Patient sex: M
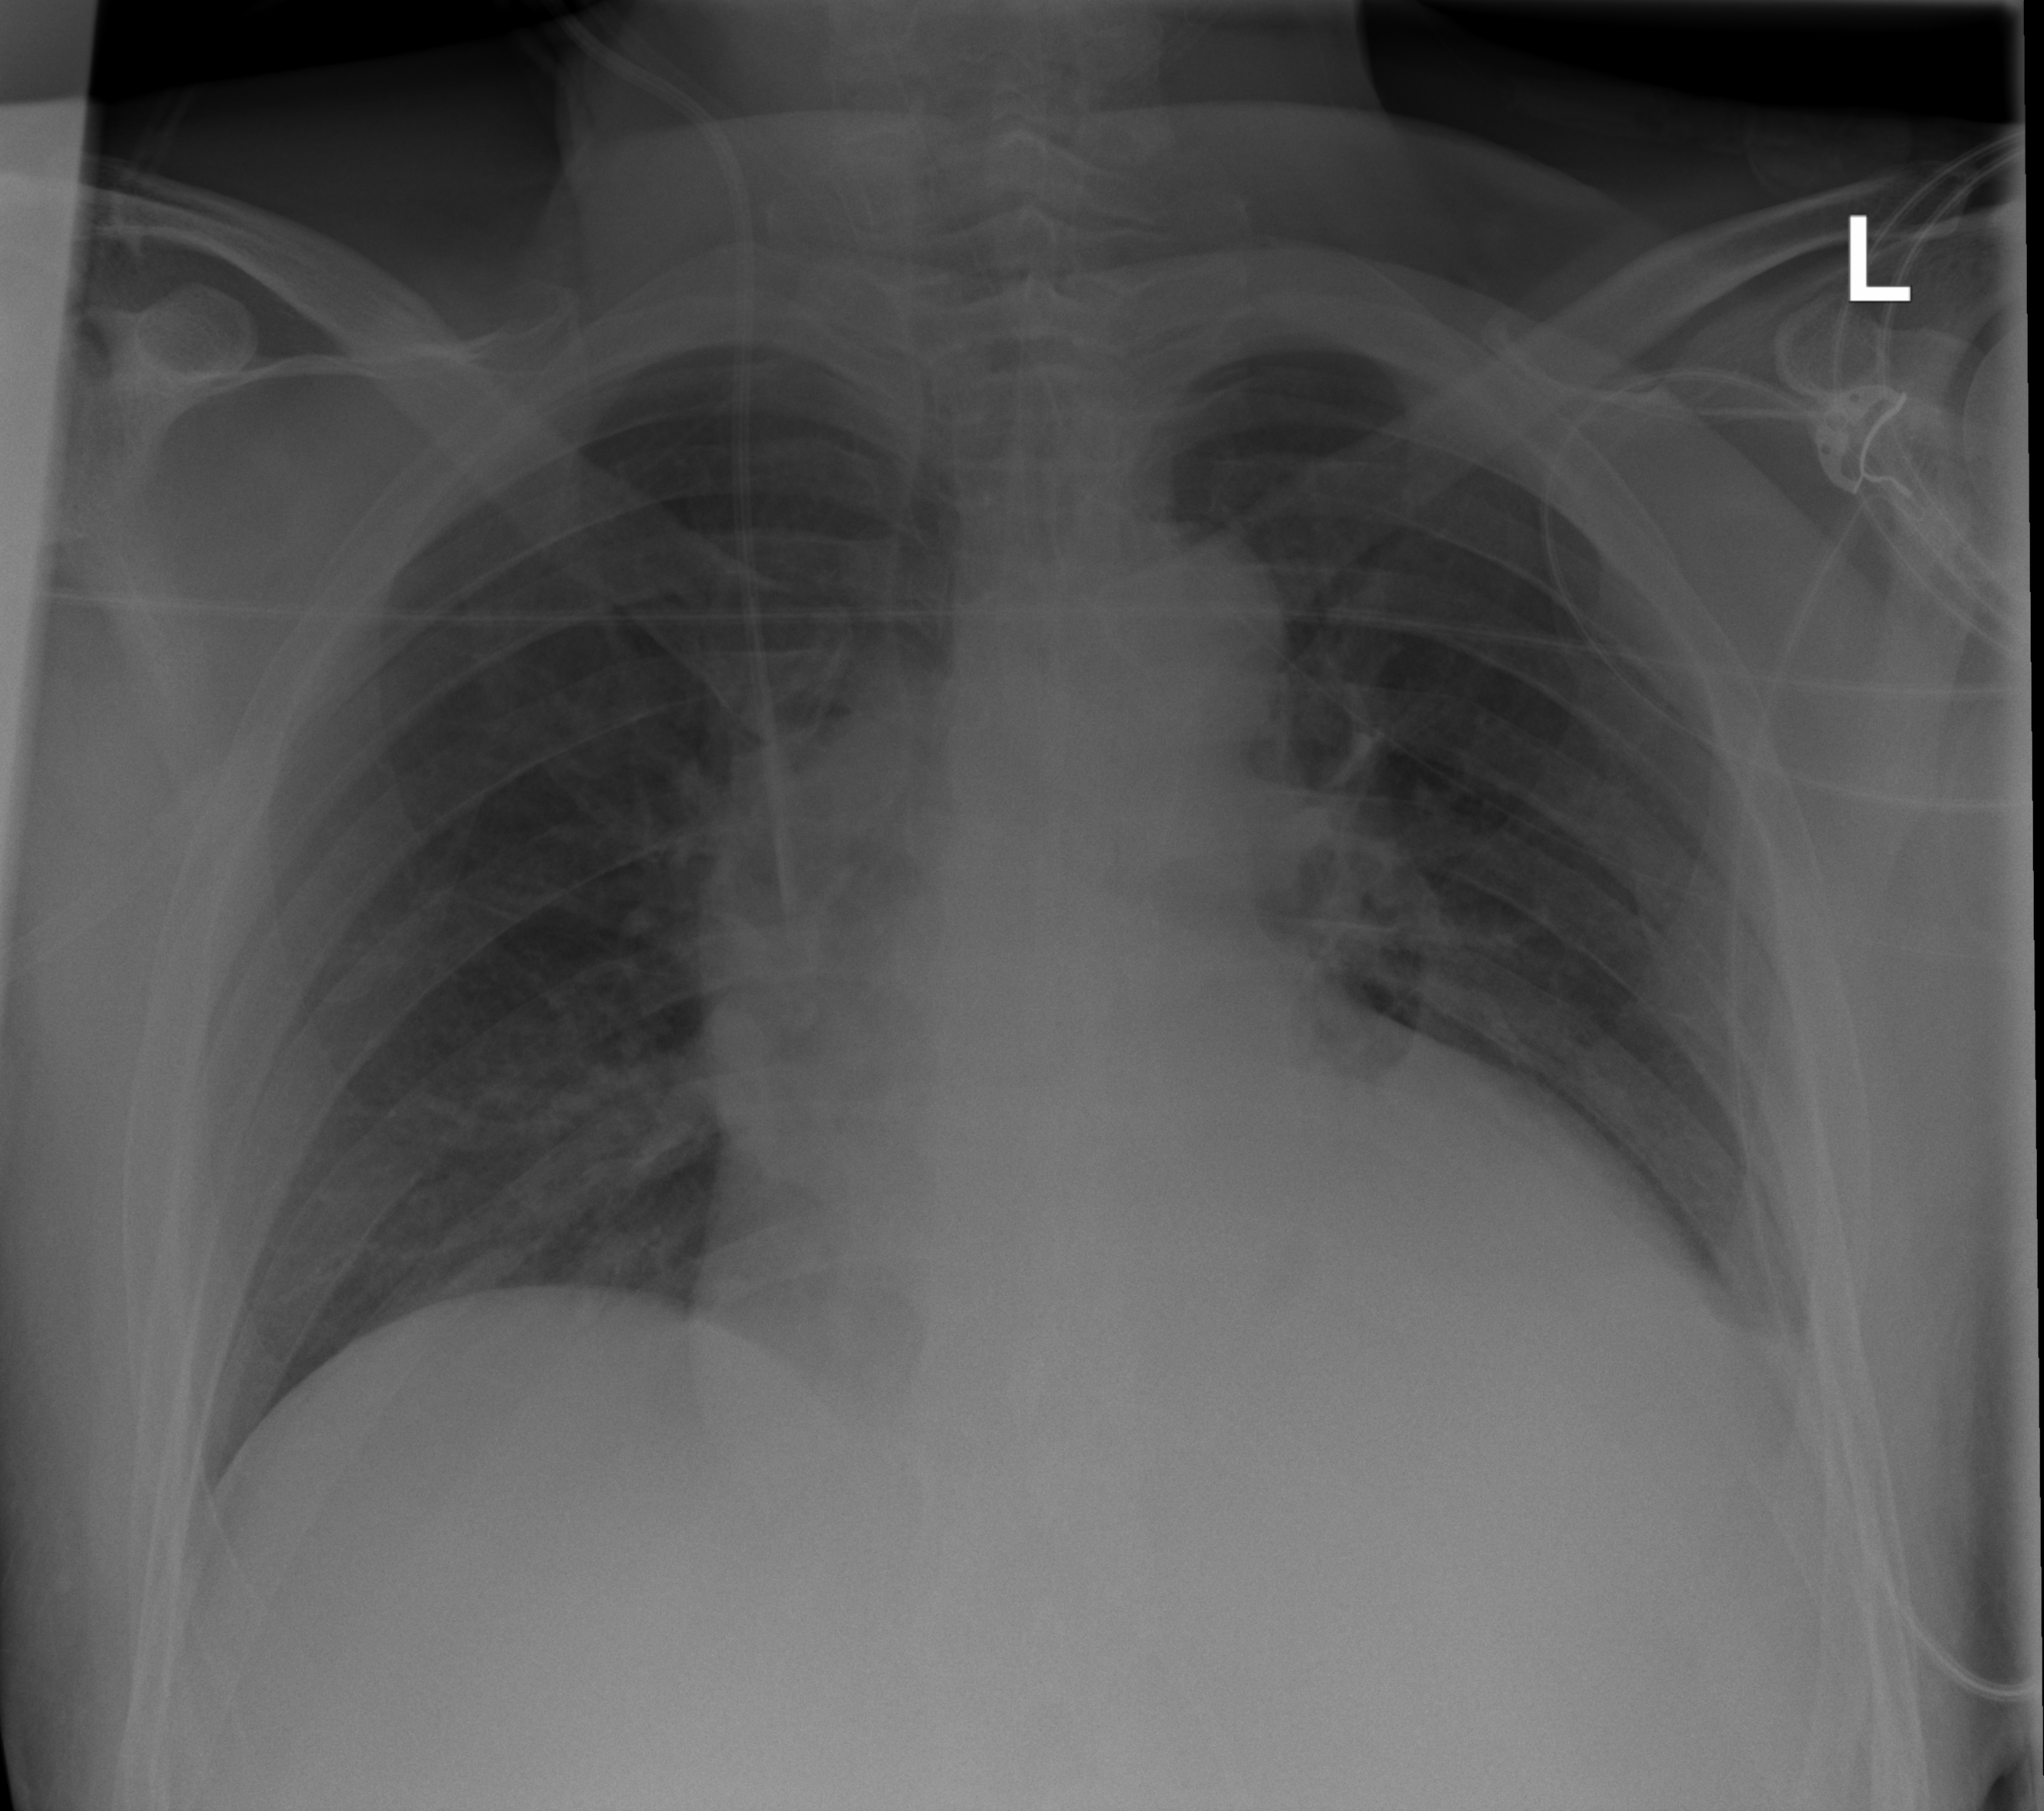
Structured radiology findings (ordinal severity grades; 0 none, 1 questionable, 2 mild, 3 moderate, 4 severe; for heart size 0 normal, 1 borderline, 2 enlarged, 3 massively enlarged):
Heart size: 2
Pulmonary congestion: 0
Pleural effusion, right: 0
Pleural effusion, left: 2
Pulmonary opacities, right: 0
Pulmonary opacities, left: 0
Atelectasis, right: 0
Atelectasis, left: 0